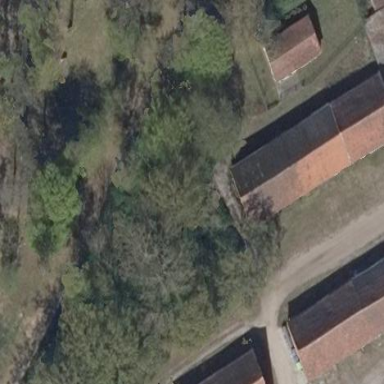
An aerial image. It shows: Barn.